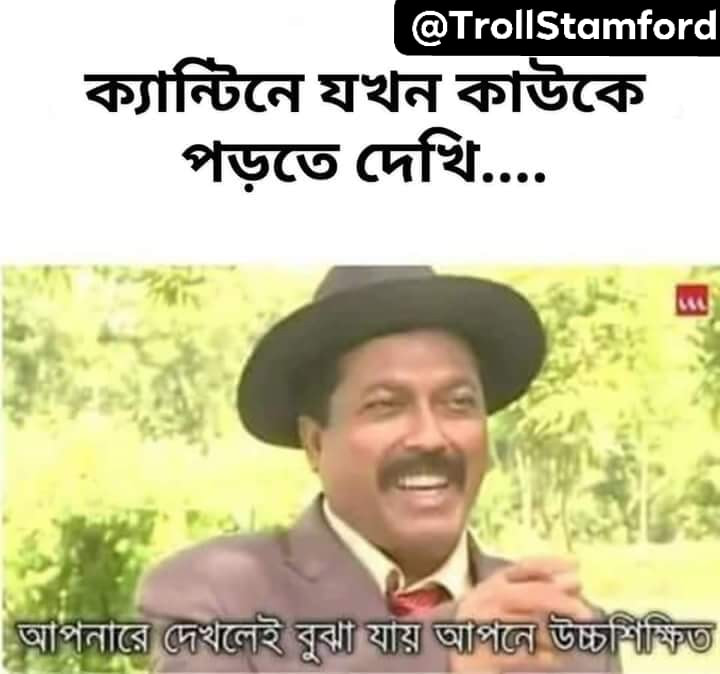
Caption: ক্যান্টিনে যখন কাউকে পড়তে দেখি ...     আপনারে দেখলেই বুঝা যায় আপনে উচ্চশিক্ষিত
Label: non-hate